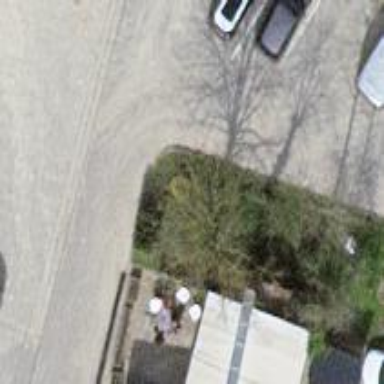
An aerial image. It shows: Parking area.